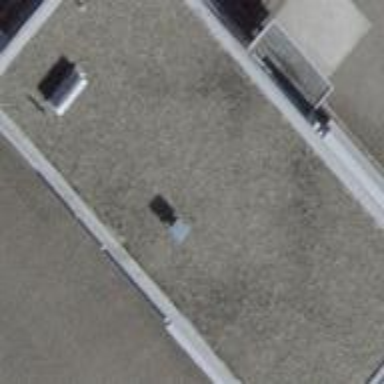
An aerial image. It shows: Commercial building.